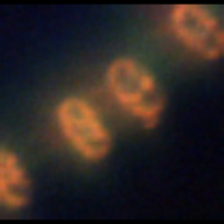
Taxon: Thalassiosira
Group: Diatoms